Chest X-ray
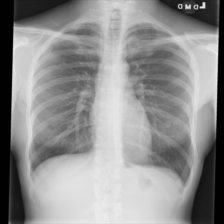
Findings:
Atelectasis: negative
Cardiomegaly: negative
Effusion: negative
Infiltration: negative
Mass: negative
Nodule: negative
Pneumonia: negative
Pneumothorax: negative
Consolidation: negative
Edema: negative
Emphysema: negative
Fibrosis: negative
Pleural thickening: negative
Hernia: negative